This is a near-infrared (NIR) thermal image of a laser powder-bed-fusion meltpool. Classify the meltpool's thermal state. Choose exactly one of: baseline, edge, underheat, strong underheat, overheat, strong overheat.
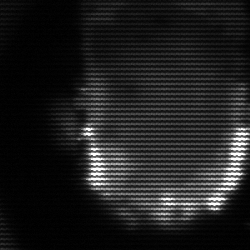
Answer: baseline